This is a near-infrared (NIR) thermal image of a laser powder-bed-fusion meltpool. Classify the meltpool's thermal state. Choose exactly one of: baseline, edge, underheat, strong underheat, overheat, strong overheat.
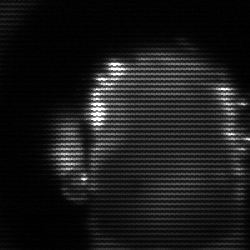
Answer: baseline